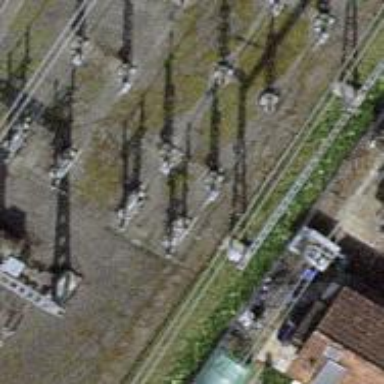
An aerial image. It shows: Switch for power supply.